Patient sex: M
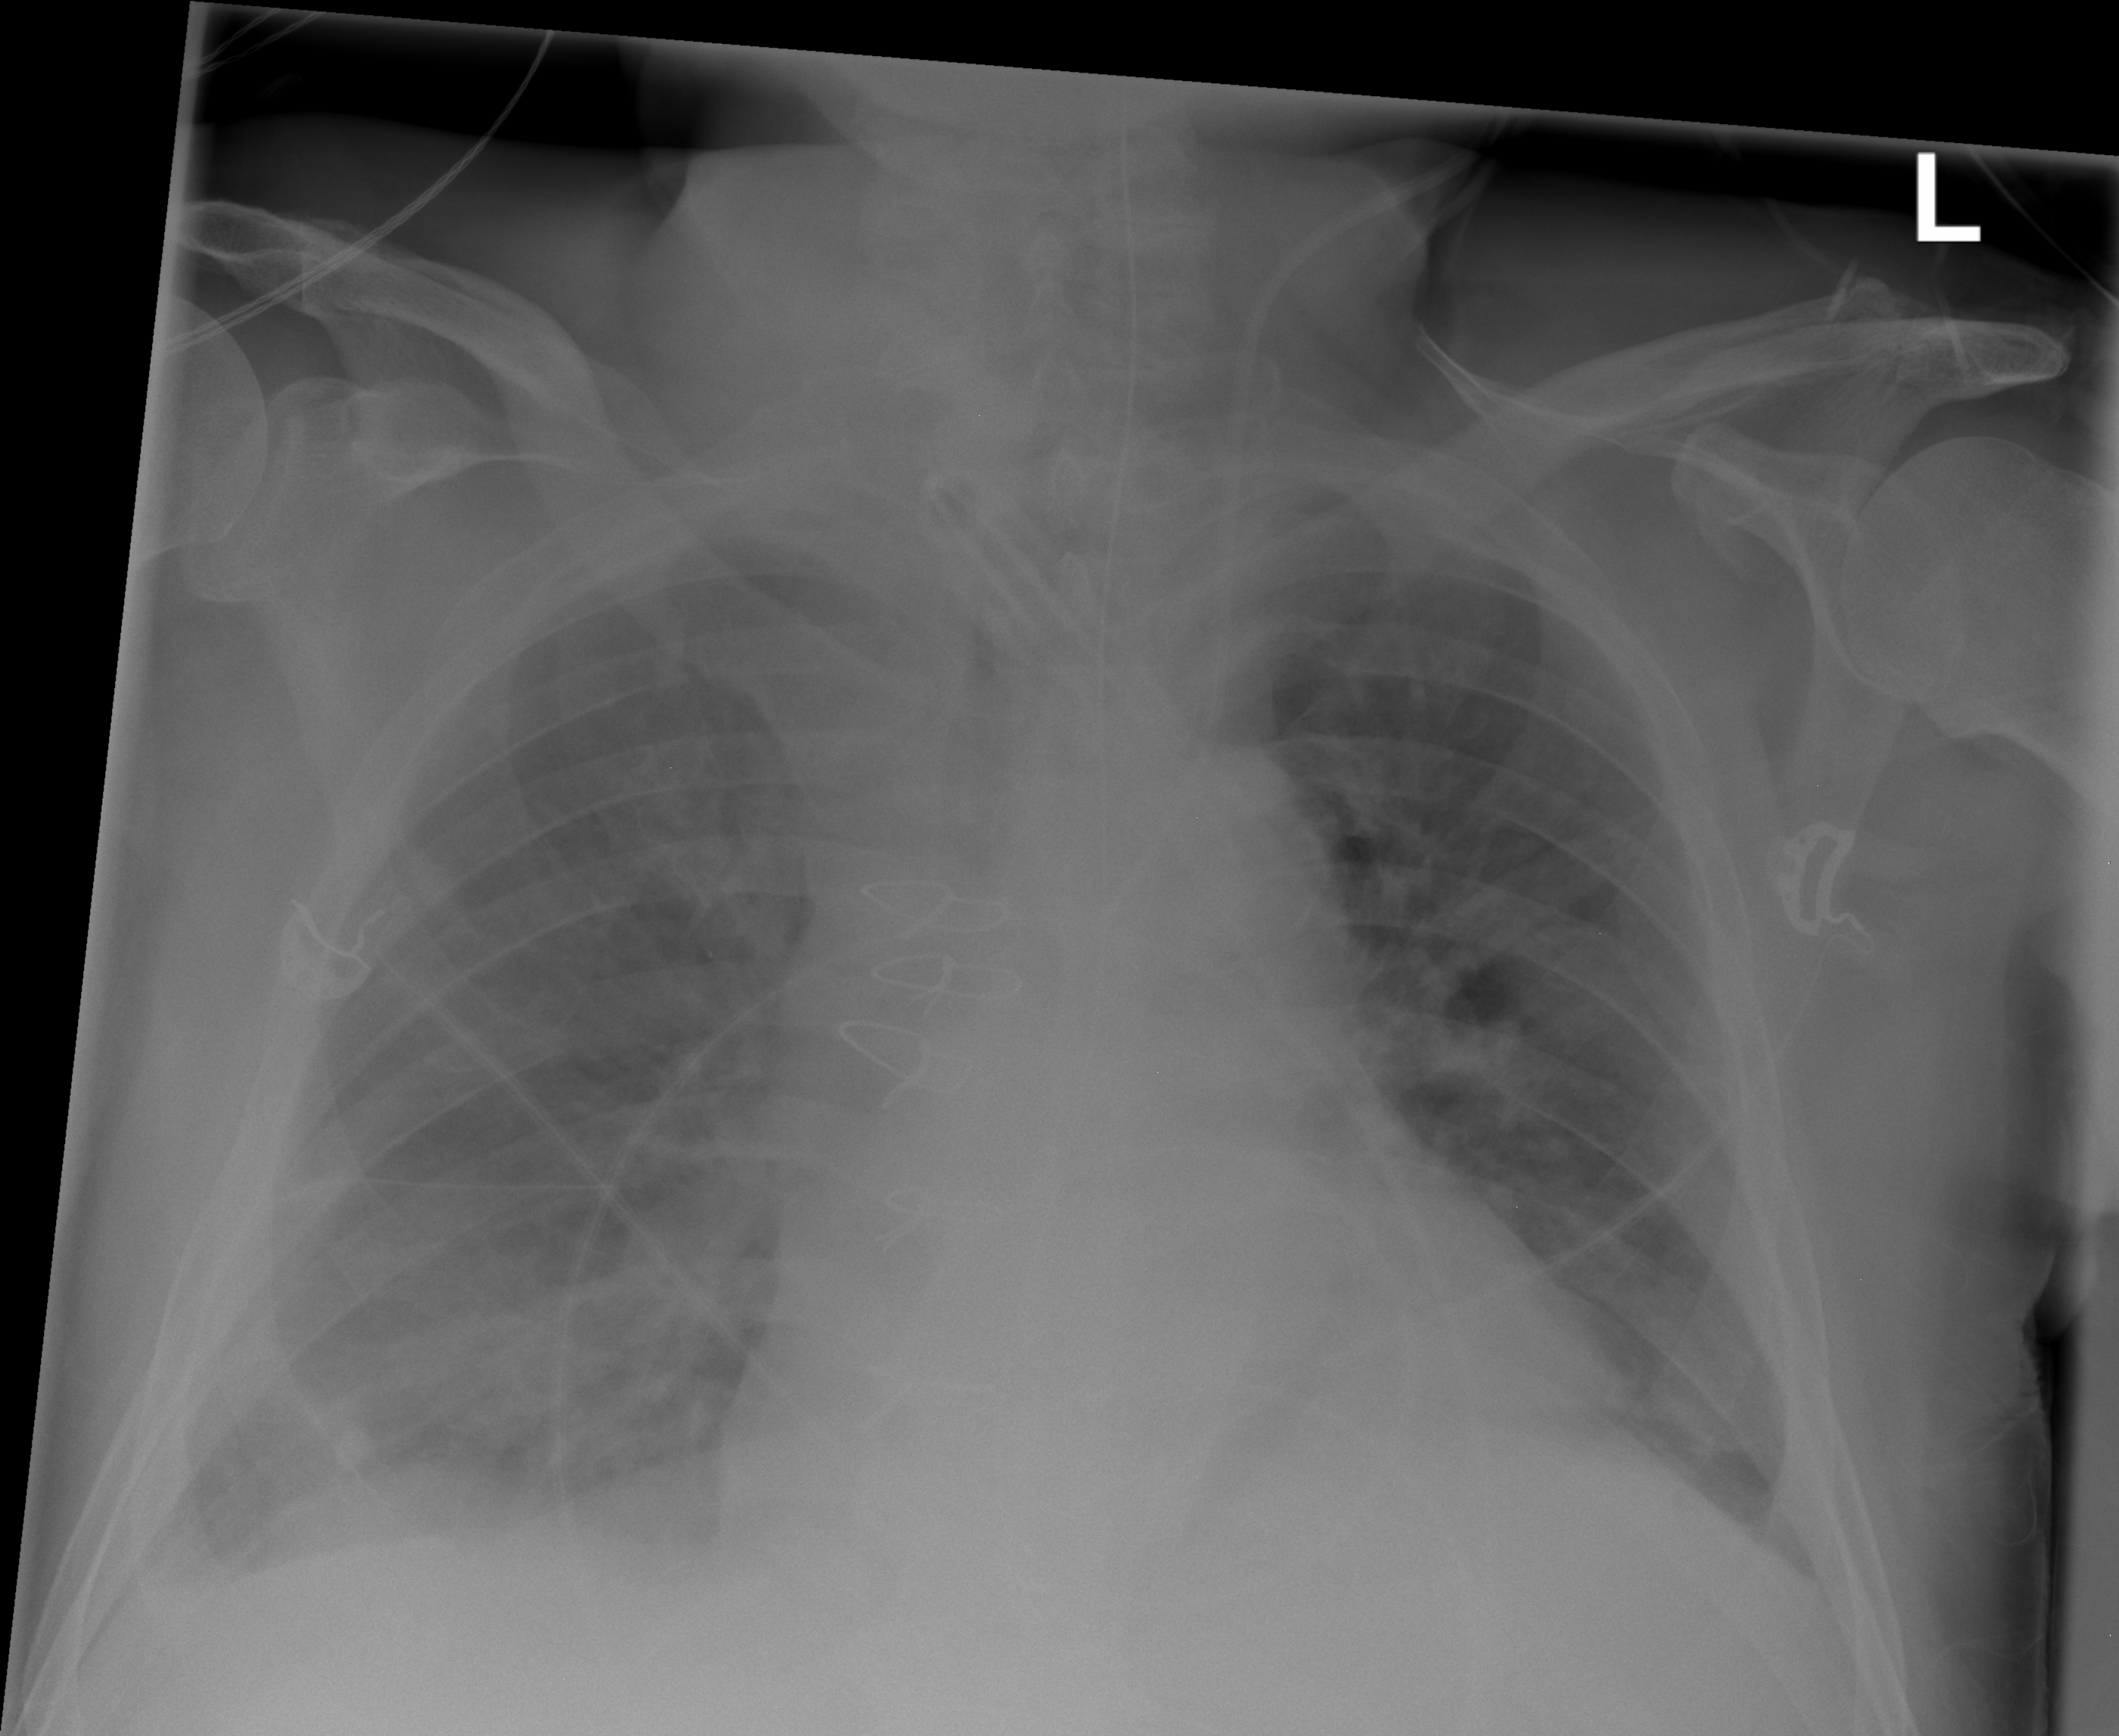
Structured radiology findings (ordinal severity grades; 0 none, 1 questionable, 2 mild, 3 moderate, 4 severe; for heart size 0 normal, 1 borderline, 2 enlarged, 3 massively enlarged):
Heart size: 1
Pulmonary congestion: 2
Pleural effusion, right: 1
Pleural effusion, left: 1
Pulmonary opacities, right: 0
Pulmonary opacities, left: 0
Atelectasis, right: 2
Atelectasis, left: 1